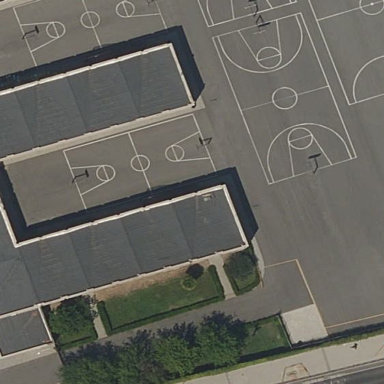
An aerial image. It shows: Basketball court in the leisure land pitch.